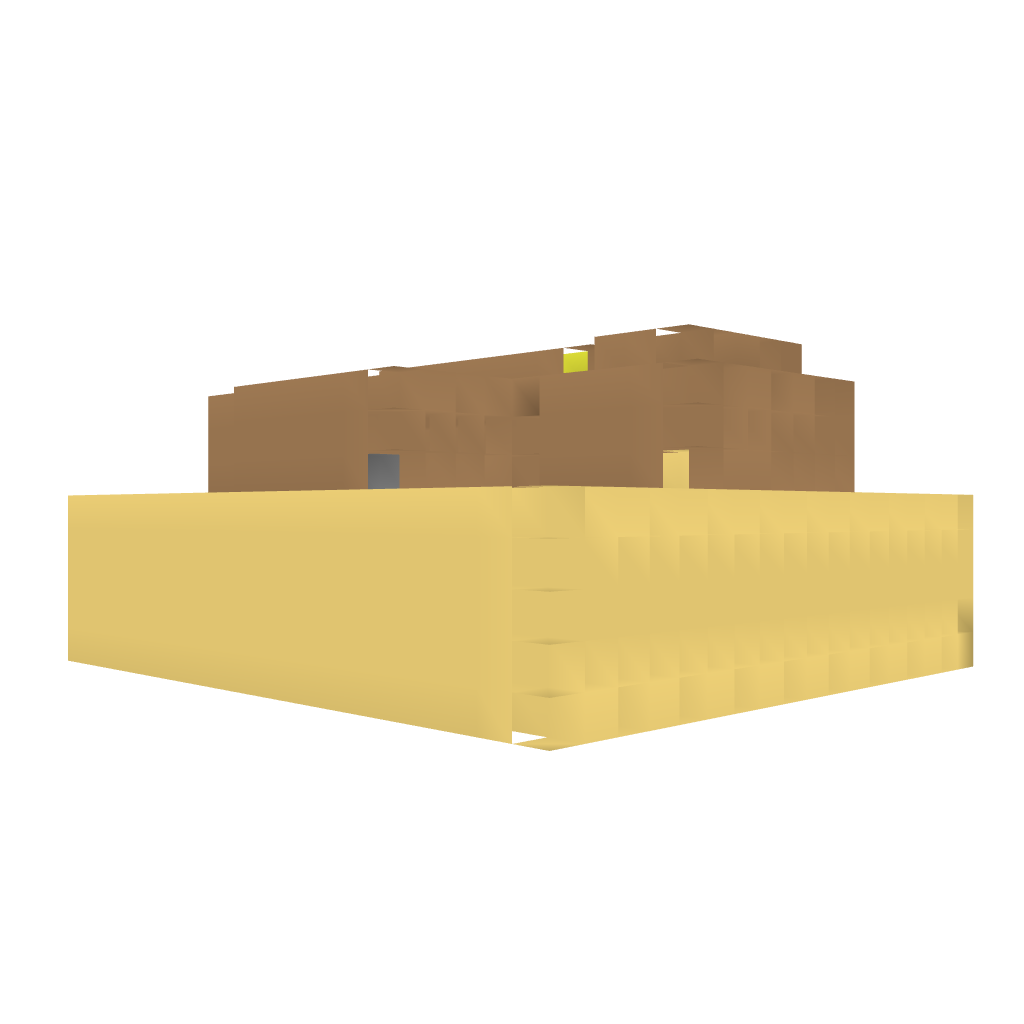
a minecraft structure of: Secret Room House bad low quality